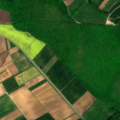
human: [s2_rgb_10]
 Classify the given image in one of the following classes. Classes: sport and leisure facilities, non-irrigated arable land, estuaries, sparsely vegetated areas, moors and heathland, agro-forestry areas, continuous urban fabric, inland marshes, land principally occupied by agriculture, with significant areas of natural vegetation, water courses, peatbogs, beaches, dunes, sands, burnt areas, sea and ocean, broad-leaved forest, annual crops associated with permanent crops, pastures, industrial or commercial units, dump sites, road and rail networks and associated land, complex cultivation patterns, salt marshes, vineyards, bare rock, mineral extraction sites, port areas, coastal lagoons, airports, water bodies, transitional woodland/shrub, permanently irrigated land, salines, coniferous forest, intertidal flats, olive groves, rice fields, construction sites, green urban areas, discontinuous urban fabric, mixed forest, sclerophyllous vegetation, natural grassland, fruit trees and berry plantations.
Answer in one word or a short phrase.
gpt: discontinuous urban fabric, non-irrigated arable land, vineyards, broad-leaved forest